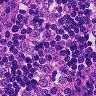
Metastatic tissue present: yes